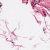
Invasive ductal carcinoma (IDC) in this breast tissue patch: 0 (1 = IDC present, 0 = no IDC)